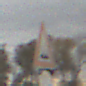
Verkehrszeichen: UnebeneFahrbahn
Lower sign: Ueberholverbot
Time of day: MorningAfternoon
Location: Outdoor (Nature)
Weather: Overcast
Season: NotSpecified
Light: Natural